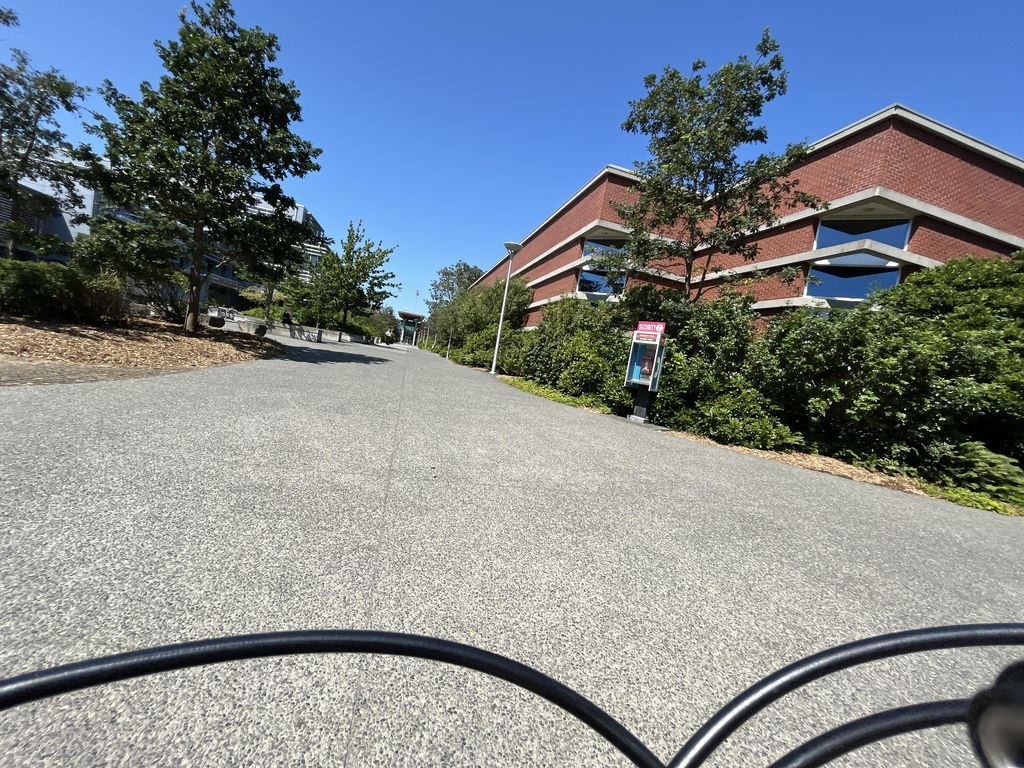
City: victoria